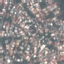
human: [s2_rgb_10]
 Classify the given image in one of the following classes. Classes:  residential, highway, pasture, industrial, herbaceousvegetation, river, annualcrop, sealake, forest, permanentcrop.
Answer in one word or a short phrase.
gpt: Residential